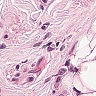
Metastatic tissue present: yes